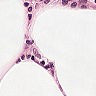
Metastatic tissue present: no